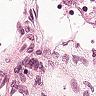
Metastatic tissue present: no